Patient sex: F
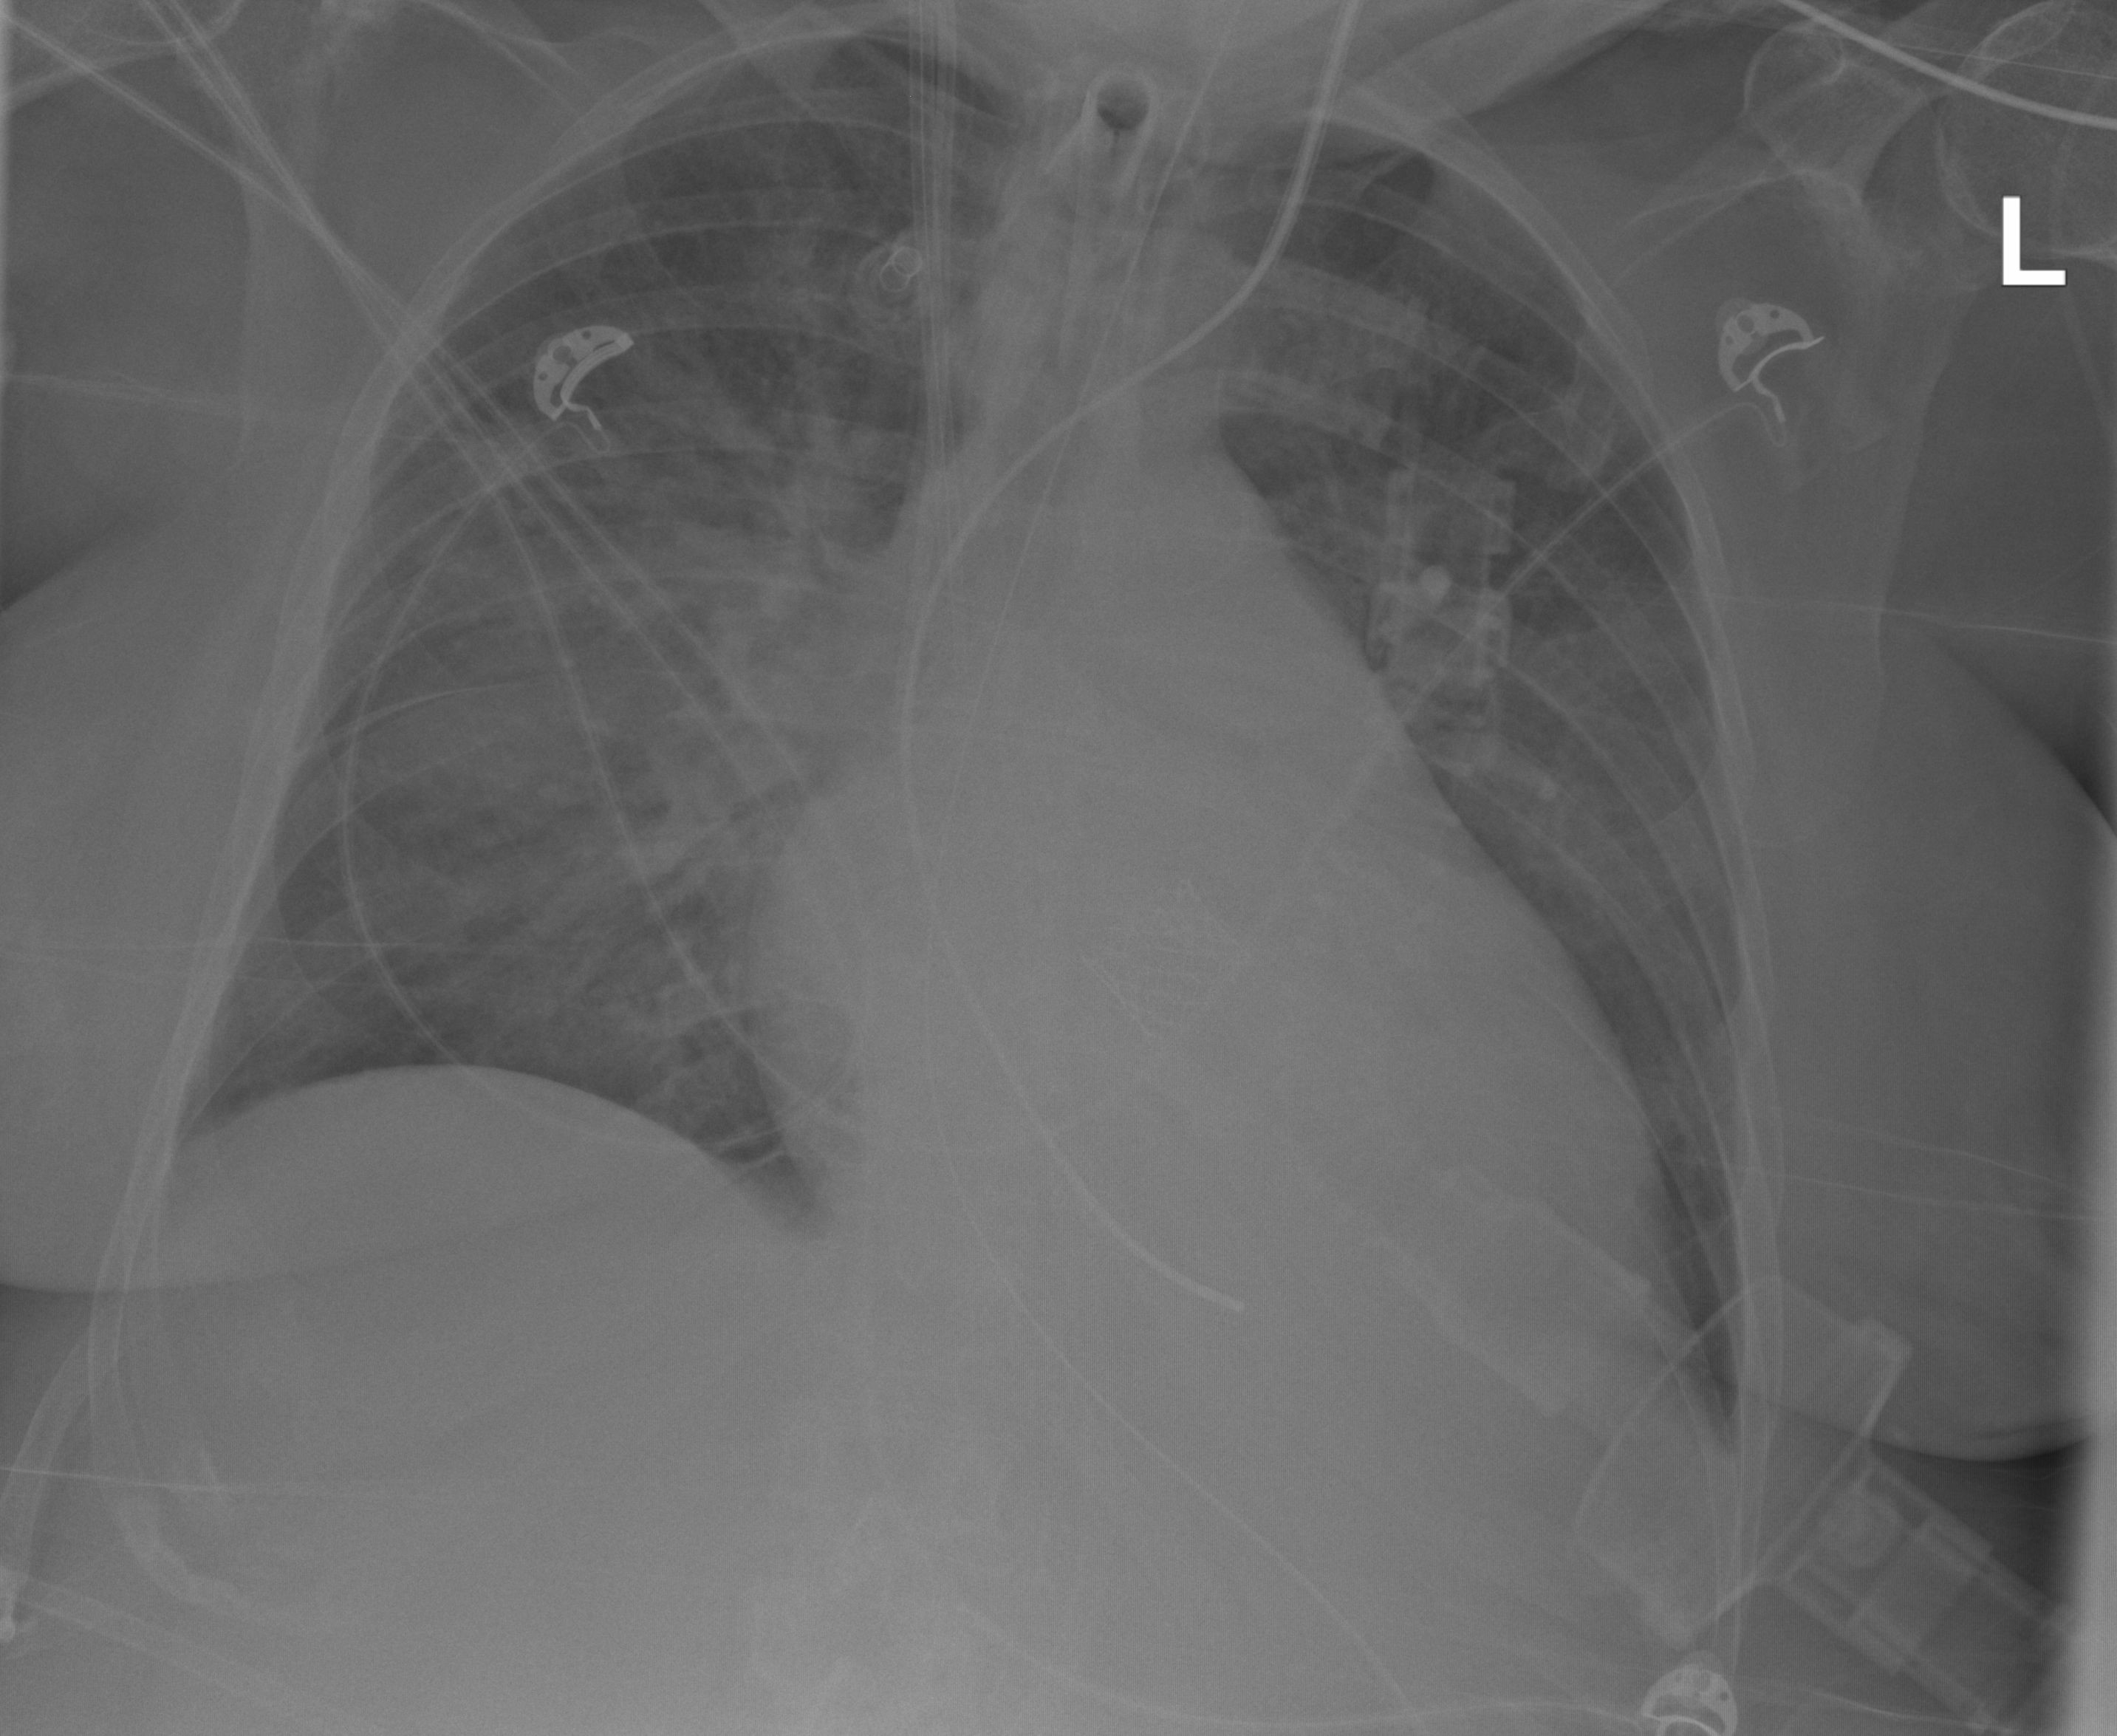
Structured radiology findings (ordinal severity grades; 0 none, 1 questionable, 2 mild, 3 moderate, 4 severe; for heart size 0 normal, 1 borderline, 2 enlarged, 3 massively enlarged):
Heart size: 2
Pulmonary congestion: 2
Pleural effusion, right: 0
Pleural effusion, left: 0
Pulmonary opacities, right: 2
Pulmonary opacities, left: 0
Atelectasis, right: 2
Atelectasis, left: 0